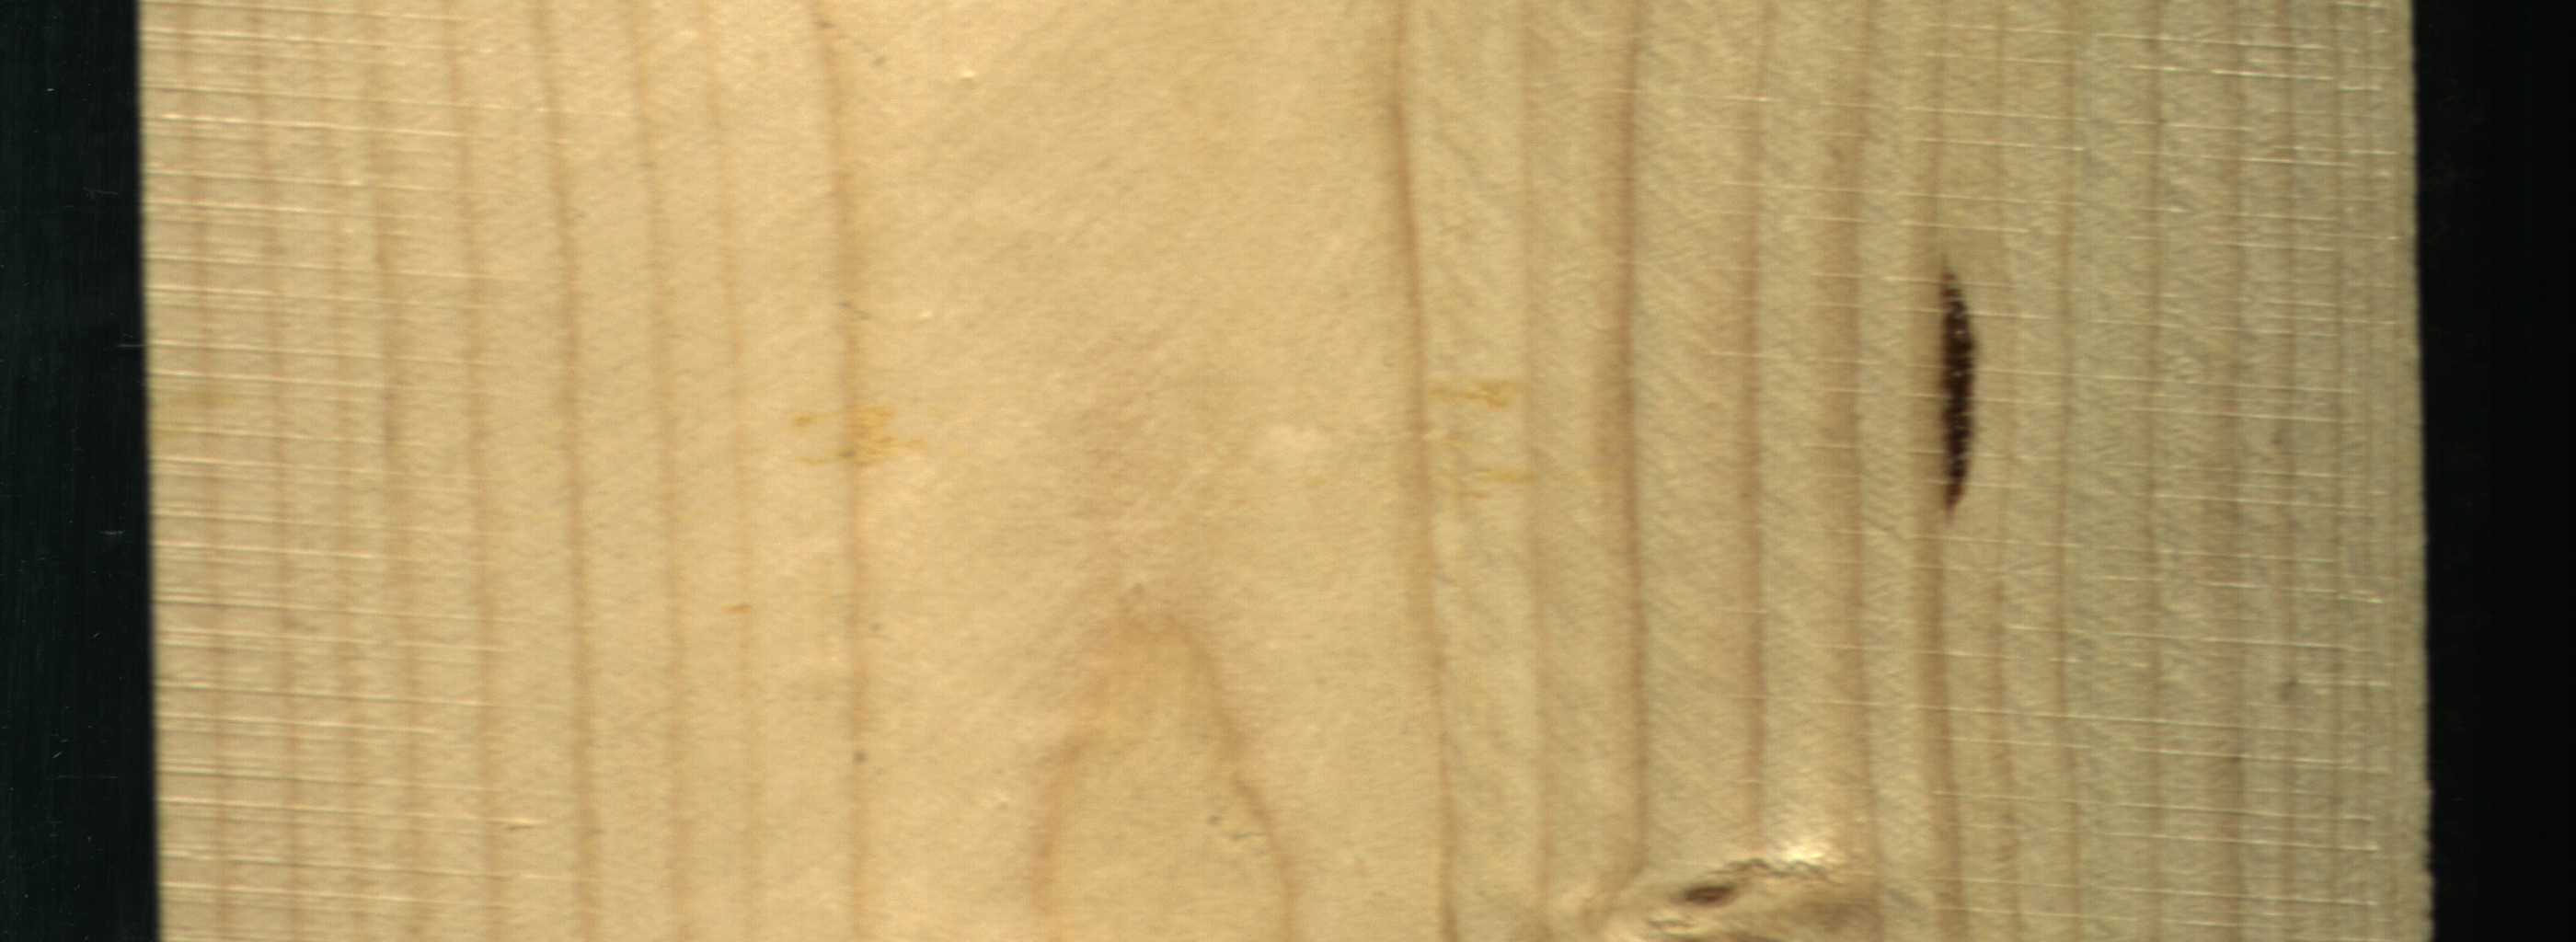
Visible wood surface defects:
resin
Live_Knot